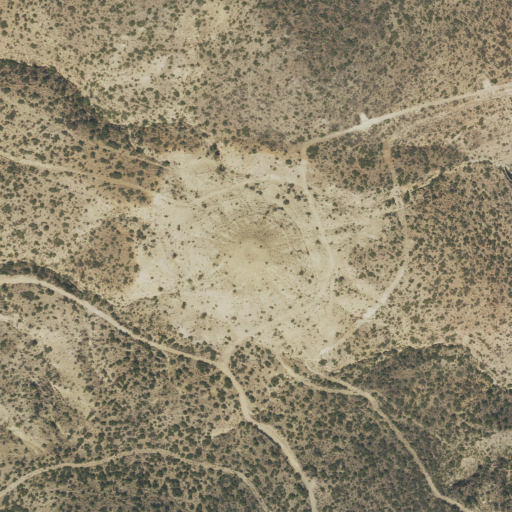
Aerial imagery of mountain in Texas named Gold Hill containing only shrub